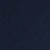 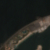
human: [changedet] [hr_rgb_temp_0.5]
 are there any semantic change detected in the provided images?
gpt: An elongated artificial island was built in the sea.